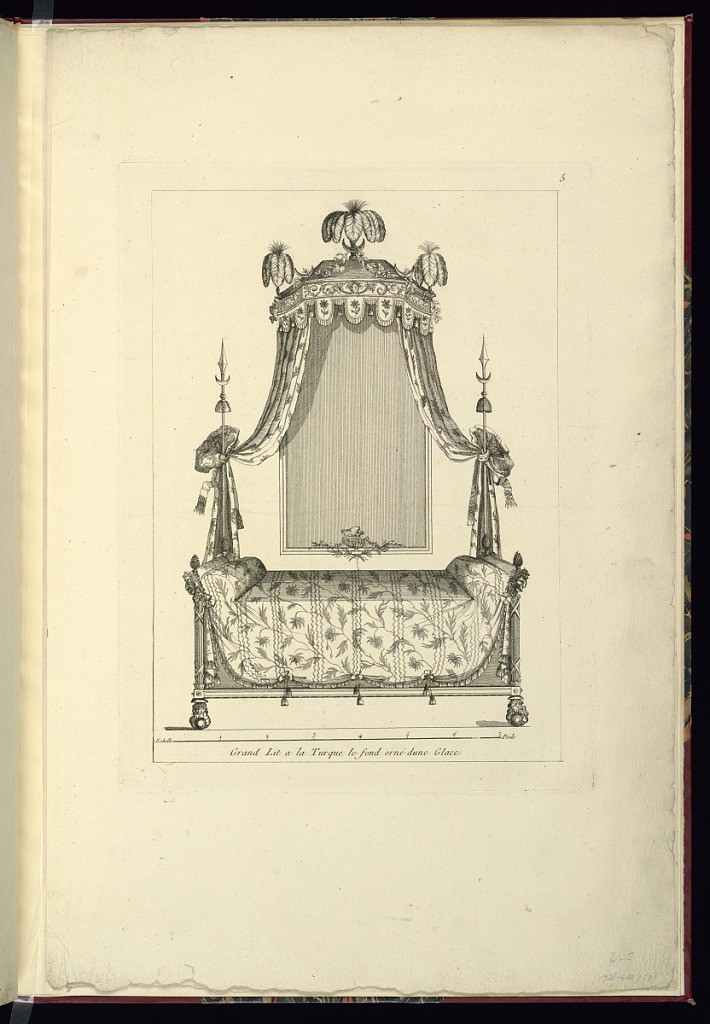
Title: Print
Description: Bed design with bed draperies and pelmet